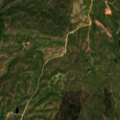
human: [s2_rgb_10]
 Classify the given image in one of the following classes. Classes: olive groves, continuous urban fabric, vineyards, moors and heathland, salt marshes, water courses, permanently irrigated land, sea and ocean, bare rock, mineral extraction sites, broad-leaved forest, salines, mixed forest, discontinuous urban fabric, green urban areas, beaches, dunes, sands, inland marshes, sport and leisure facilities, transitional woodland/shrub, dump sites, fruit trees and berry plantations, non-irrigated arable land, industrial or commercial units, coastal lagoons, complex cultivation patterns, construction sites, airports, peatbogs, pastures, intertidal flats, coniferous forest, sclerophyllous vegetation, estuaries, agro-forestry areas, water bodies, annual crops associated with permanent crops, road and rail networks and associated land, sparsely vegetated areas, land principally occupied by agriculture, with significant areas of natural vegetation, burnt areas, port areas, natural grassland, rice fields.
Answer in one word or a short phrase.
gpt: continuous urban fabric